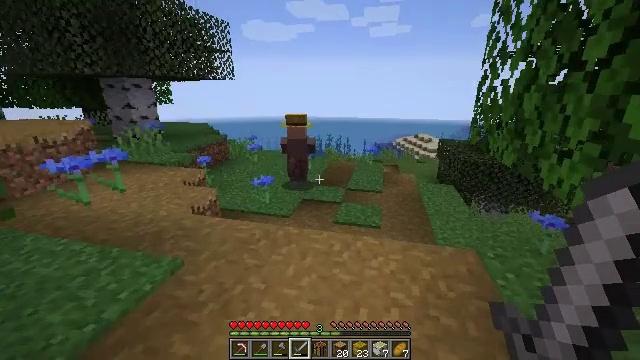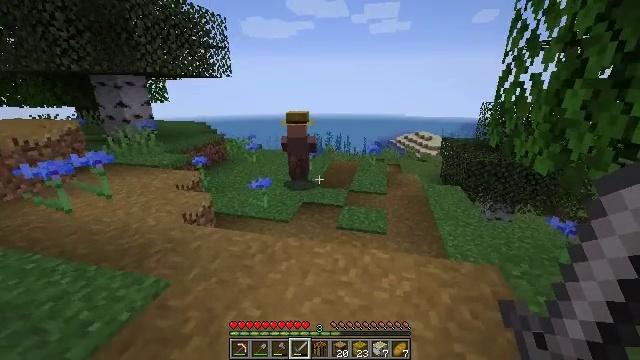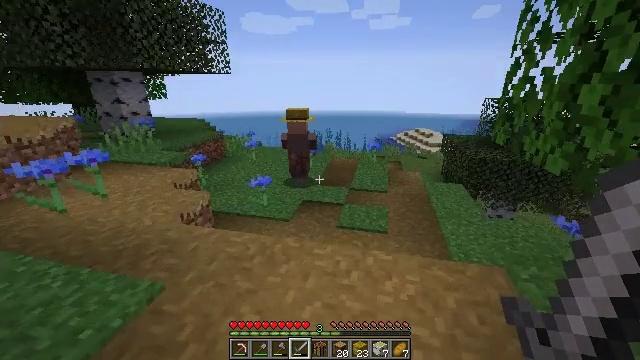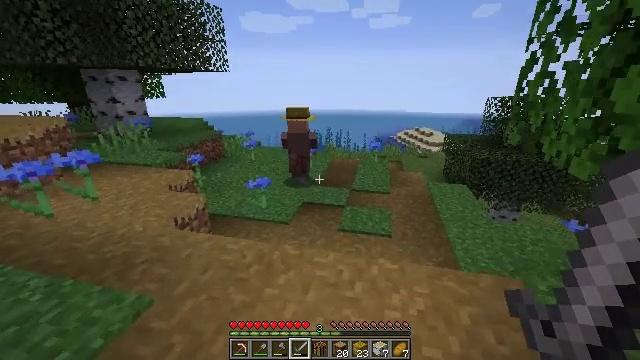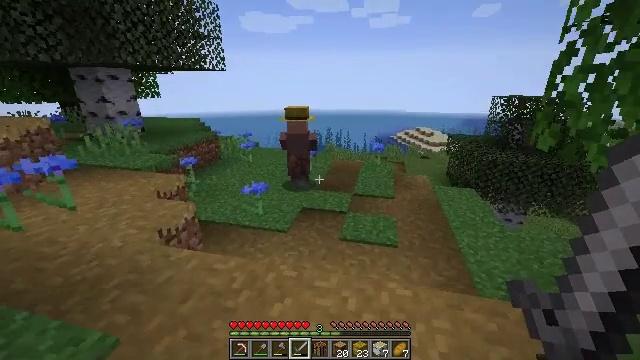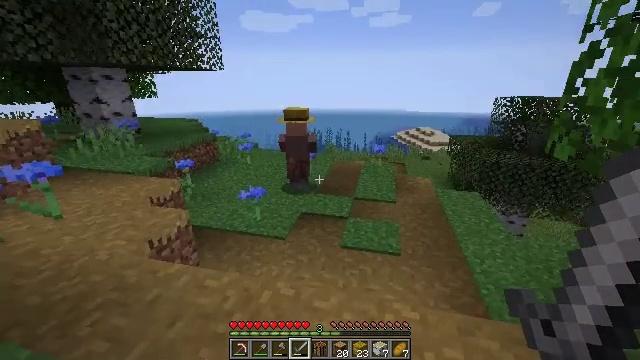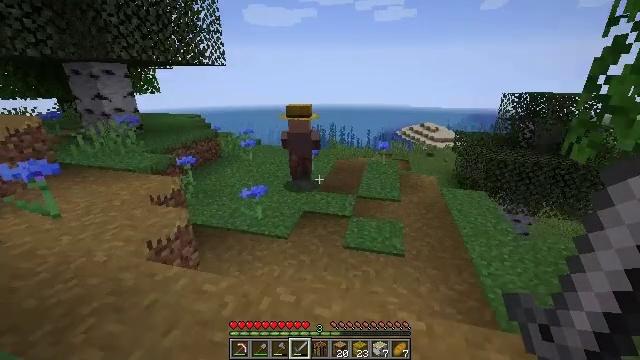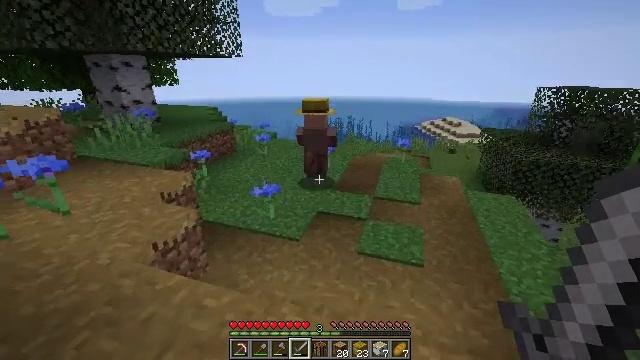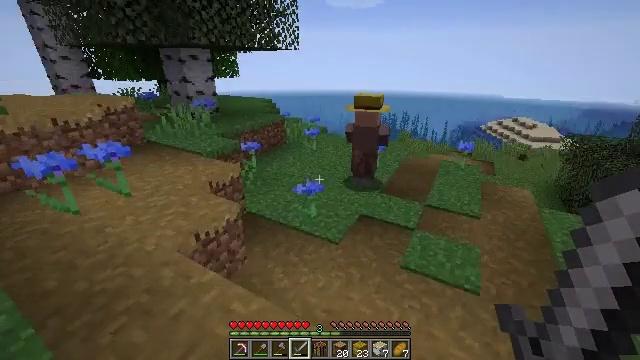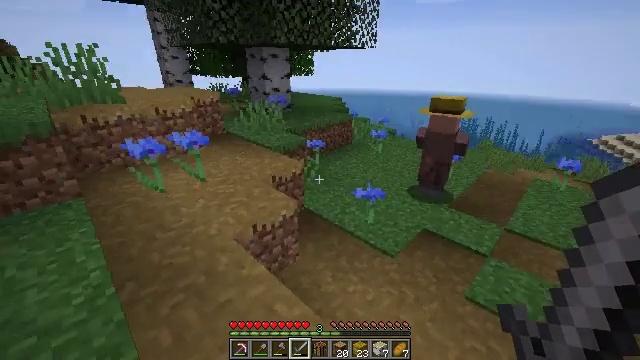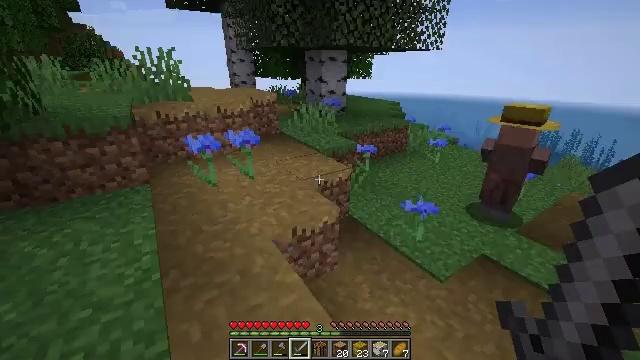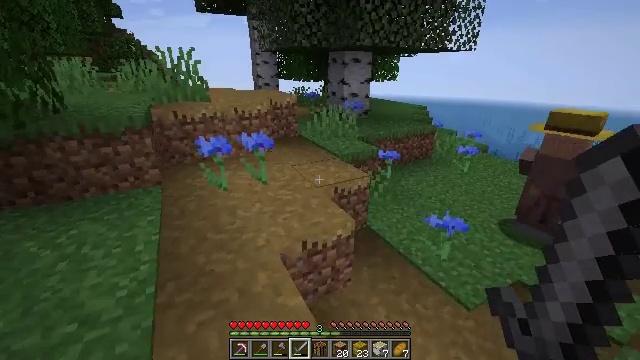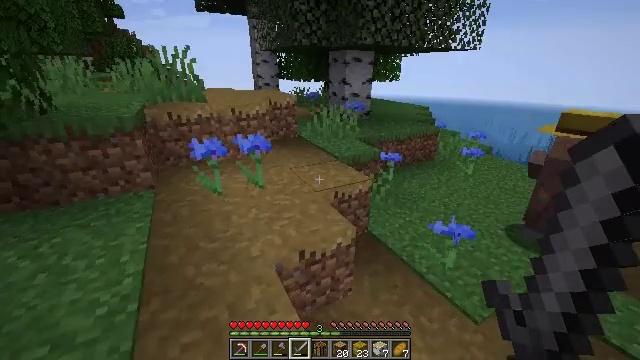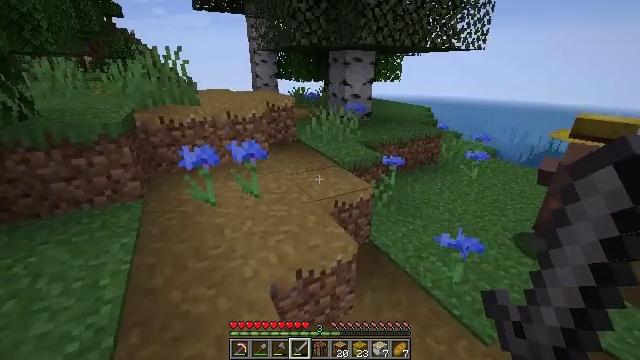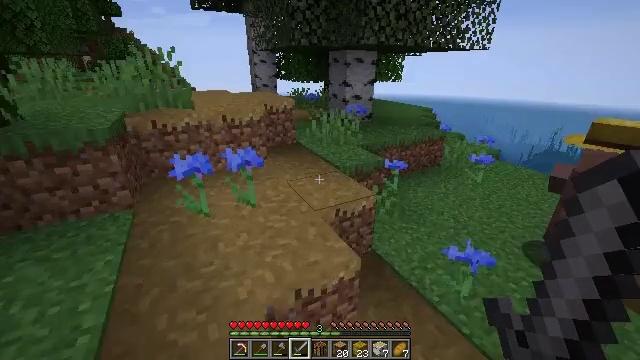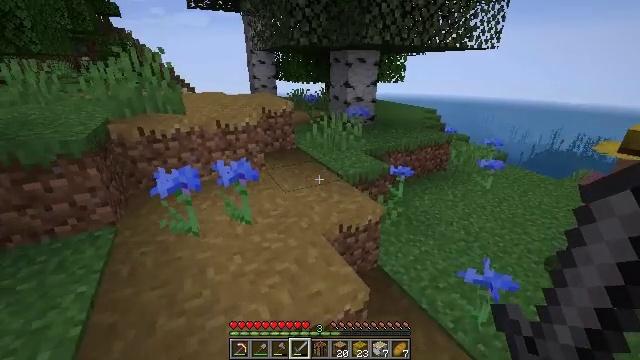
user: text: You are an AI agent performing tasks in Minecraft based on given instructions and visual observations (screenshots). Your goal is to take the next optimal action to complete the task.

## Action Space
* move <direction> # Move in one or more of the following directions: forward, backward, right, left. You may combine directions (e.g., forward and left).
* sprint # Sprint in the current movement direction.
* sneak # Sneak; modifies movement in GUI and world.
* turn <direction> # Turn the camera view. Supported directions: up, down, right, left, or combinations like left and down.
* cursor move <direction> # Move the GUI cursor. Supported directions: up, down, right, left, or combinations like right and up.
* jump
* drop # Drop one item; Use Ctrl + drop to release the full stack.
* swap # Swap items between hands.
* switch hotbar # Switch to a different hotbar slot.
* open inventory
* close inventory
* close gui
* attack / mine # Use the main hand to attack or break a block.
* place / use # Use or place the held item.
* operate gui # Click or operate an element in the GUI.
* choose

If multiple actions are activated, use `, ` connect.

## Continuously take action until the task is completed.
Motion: motion action
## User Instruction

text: Attack the smooth stone block to break it.
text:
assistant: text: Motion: move forward
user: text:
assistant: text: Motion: move forward
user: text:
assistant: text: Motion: move forward
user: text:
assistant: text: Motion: move forward
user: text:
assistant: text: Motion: move forward
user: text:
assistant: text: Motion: move forward
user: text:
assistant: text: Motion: move forward, turn left and down
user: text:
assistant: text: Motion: move forward, turn left and down
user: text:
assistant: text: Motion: move forward, turn left
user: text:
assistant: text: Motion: move forward, turn left
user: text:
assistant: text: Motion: move forward, turn left
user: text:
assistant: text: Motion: move forward
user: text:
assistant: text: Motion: move forward
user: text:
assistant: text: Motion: move forward
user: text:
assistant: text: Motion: move forward
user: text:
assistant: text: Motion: move forward
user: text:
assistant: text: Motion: move forward
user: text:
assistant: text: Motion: move forward and move left
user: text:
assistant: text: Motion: move forward and move left
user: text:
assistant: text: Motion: move forward and move left
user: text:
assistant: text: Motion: move forward and move left, turn right
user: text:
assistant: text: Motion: move forward and move left, turn right
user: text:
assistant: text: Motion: move forward and move left, turn right
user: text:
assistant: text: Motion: move forward and move left, turn right
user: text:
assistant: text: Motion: move forward and move left, turn left
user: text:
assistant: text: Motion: move forward and move left, turn left
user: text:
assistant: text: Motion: move forward and move left, turn left
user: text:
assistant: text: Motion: move forward and move left, turn left
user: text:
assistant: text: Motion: move forward, turn left
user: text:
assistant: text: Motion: move forward, turn left